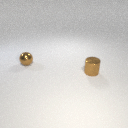
small brown metal sphere behind small brown metal cylinder